Field crop: maize
Growth stage: 2
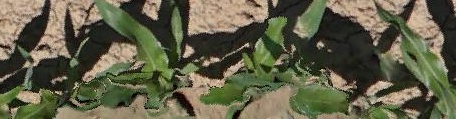
Species: maize